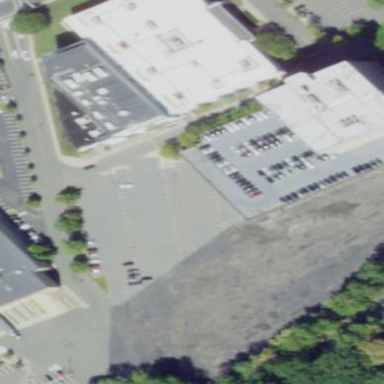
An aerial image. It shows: Commercial building that houses cinema.